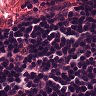
Metastatic tissue present: no